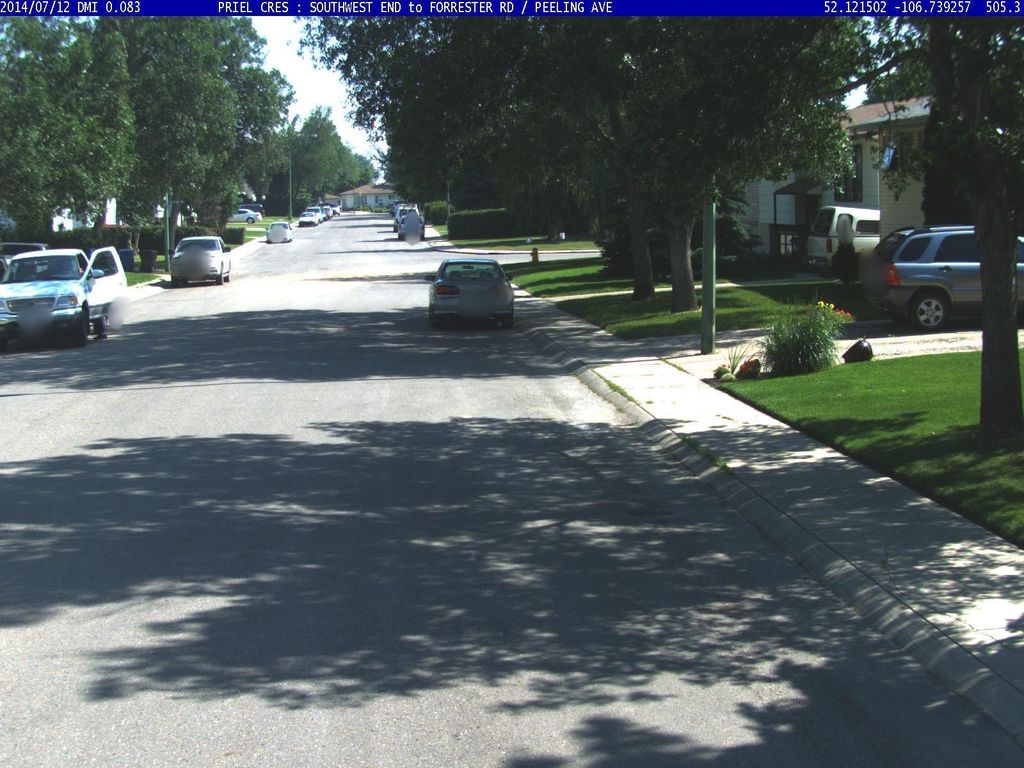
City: saskatoon